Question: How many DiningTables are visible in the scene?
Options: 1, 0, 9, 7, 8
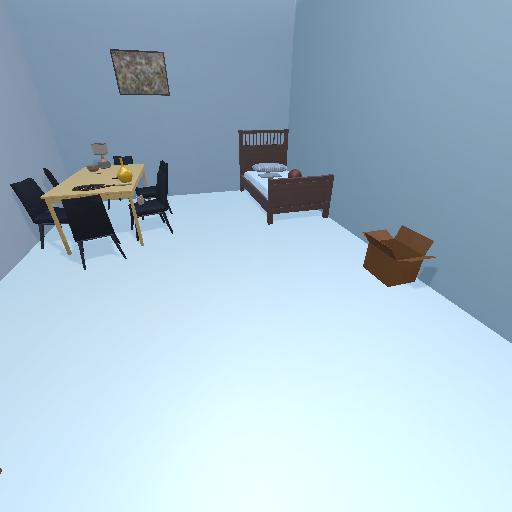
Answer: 1